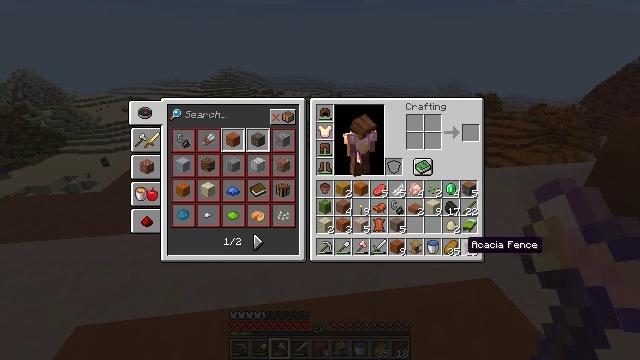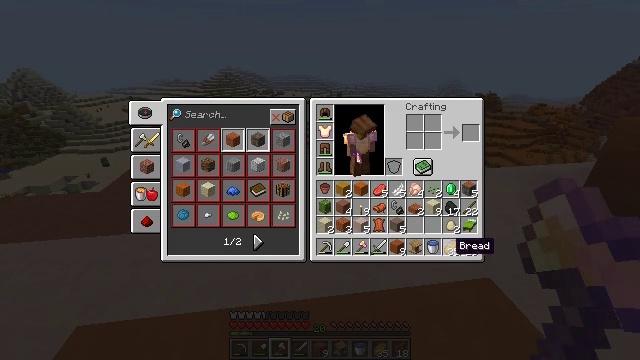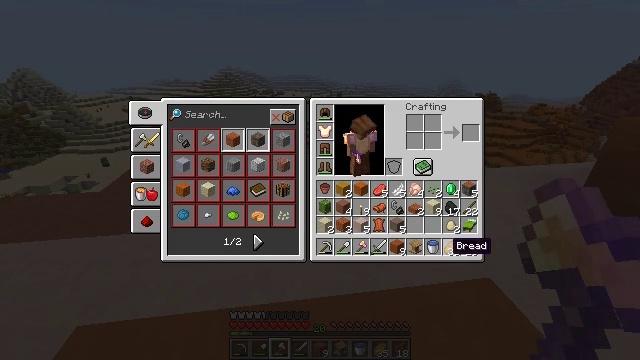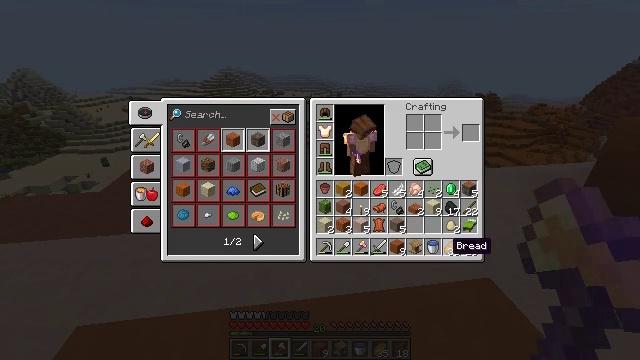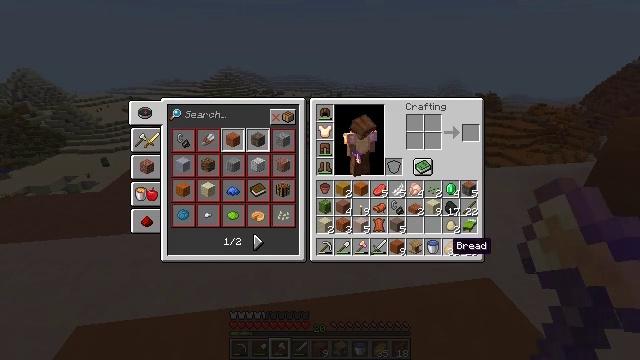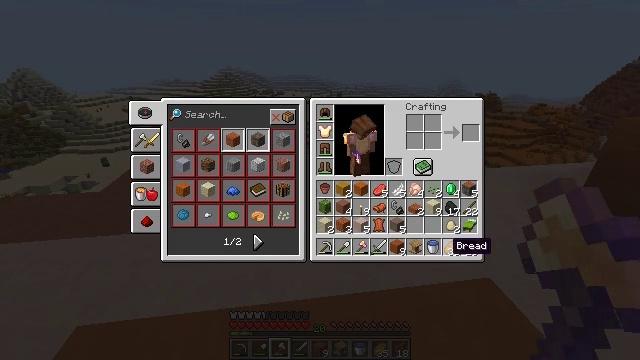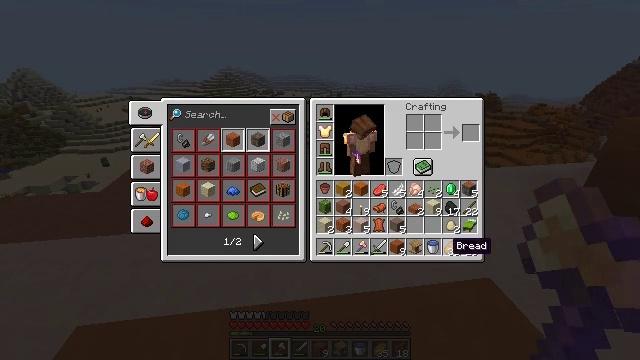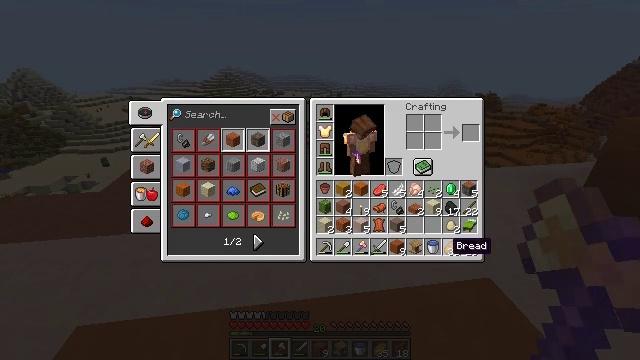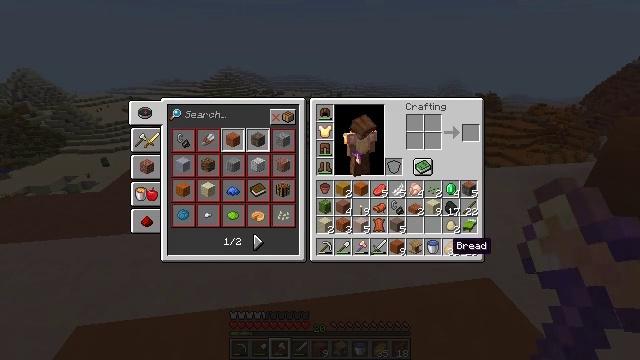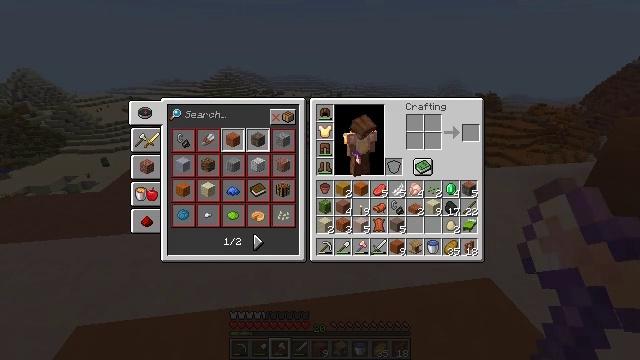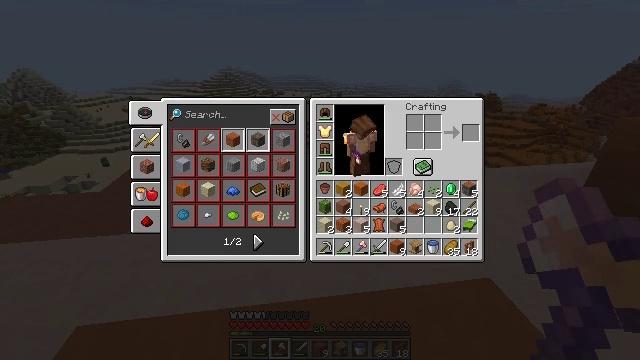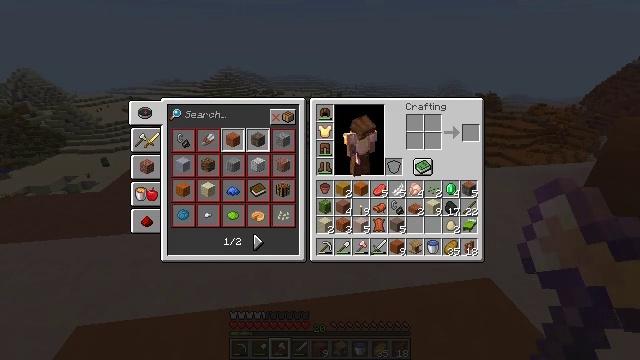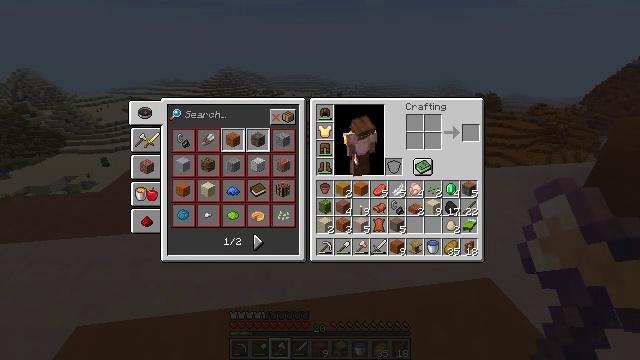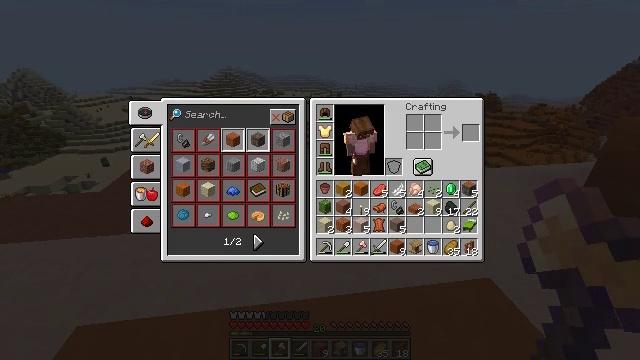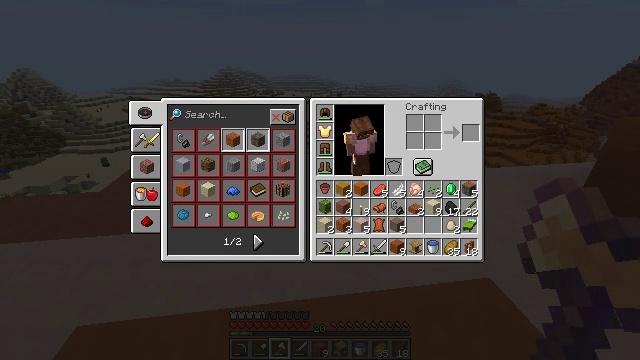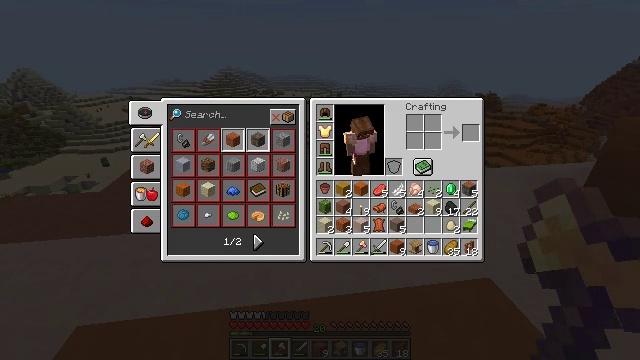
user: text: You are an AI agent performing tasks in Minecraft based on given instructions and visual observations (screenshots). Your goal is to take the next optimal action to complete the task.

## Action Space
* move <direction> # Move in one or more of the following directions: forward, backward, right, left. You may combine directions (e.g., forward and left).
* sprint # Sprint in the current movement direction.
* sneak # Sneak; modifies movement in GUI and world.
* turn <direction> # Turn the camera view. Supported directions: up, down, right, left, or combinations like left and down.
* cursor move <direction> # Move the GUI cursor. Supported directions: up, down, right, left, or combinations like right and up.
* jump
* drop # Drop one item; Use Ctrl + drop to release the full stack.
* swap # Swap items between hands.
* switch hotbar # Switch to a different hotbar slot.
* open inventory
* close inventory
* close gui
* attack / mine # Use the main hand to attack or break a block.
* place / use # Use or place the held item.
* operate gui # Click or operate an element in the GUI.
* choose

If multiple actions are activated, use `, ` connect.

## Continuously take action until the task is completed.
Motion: motion action
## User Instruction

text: Extract smooth sandstone from its location.
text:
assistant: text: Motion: cursor move left
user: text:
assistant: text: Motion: no_op
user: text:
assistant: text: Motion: no_op
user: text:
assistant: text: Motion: no_op
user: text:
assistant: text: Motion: no_op
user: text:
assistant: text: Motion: no_op
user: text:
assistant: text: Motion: no_op
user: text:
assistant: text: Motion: no_op
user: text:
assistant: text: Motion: no_op
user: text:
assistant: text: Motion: cursor move left and down
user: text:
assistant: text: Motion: cursor move left and down
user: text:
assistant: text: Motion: cursor move left
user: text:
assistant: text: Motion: no_op
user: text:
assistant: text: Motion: no_op
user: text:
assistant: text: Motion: no_op
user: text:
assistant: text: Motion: no_op
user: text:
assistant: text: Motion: no_op
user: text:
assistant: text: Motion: no_op
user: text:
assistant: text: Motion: no_op
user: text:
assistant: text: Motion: no_op
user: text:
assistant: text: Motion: cursor move right
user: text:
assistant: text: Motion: cursor move right
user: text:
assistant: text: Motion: cursor move right
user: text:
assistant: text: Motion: no_op
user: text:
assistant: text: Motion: no_op
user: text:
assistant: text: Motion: no_op
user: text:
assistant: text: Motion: no_op
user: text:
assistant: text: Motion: no_op
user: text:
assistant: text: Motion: no_op
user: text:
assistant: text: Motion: no_op